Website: lowes
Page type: payment
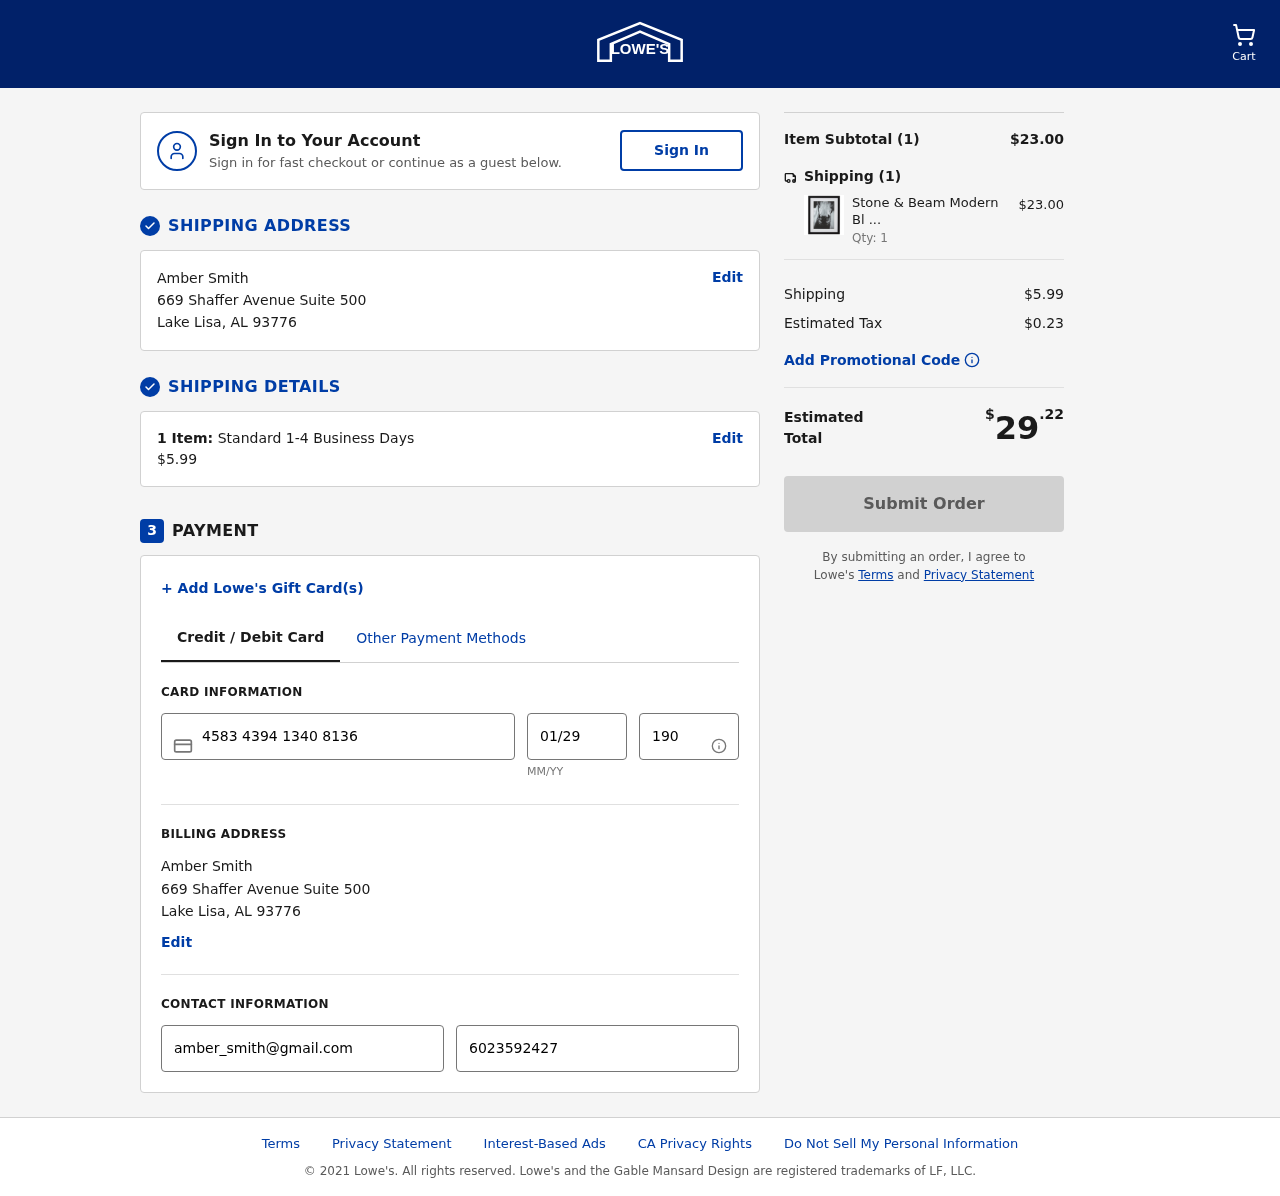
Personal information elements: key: PII_CARD_CVV
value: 190
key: PII_CARD_EXPIRY
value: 01/29
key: PII_CARD_NUMBER
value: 4583 4394 1340 8136
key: PII_CITY
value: Lake Lisa
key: PII_EMAIL
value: amber_smith@gmail.com
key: PII_FULLNAME
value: Amber Smith
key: PII_PHONE
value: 6023592427
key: PII_POSTCODE
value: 93776
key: PII_STATE_ABBR
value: AL
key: PII_STREET
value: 669 Shaffer Avenue Suite 500
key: PII_FULLNAME2
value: Amber Smith
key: PII_CITY2
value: Lake Lisa
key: PII_STATE_ABBR2
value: AL
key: PII_POSTCODE_FULL
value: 93776
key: PII_POSTCODE_NUMERIC
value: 93776
Product elements: key: PRODUCT1_NAME
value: Stone & Beam Modern Black and White Horse's Nose Photo
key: PRODUCT1_PRICE
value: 23
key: PRODUCT1_QUANTITY
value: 1
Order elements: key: ORDER_NUM_ITEMS
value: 1
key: ORDER_SHIPPING_COST
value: $5.99
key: ORDER_NUM_ITEMS2
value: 1
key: ORDER_SUBTOTAL
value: $23.00
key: ORDER_NUM_ITEMS3
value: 1
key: ORDER_SHIPPING_COST2
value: $5.99
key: ORDER_TAX
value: $0.23
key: ORDER_TOTAL
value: $29.22